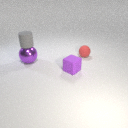
small gray rubber cylinder above large purple metal sphere